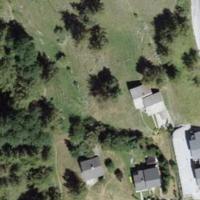
EUNIS habitat code: 44
Species observed at this site:
Primula veris